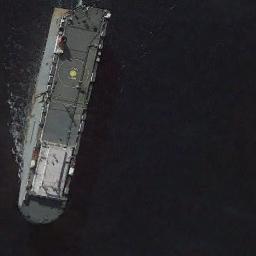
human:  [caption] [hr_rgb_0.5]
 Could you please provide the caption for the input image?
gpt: The ship is sailing in the deep blue water .

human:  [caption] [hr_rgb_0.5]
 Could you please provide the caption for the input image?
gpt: There is a ship in the black water .

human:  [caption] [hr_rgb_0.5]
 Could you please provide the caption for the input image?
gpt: There is a ship at sea .

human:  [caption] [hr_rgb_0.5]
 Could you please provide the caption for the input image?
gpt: A grey boat travels on the blue sea .

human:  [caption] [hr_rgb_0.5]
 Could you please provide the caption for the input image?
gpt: The ship is surrounded by water .